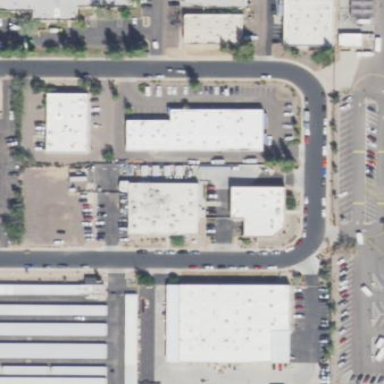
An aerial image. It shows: Commercial area.